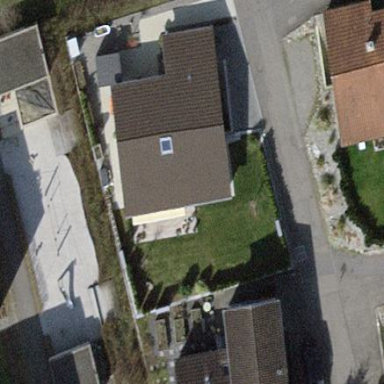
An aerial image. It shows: Shed.